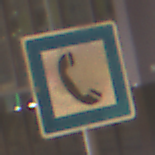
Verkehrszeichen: Fernsprecher
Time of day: NotSpecified
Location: Indoor (Urban)
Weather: NotSpecified
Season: NotSpecified
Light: Artificial